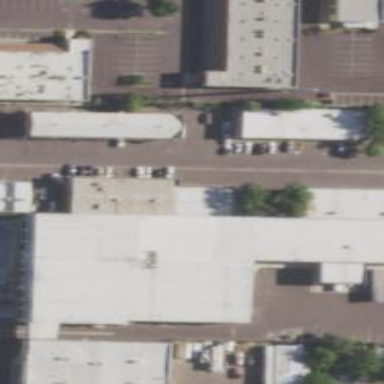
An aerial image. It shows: Commercial area.